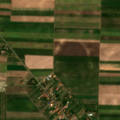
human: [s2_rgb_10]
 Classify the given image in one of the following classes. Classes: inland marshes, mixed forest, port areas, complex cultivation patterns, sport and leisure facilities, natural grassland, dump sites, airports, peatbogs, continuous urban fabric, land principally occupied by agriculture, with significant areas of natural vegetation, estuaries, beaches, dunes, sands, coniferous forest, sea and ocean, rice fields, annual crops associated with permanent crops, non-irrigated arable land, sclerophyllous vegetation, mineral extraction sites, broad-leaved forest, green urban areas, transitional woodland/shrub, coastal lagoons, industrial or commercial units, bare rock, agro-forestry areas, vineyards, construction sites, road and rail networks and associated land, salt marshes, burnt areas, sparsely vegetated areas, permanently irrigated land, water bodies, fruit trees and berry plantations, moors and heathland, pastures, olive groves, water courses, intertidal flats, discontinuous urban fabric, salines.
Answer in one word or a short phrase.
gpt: discontinuous urban fabric, non-irrigated arable land, complex cultivation patterns